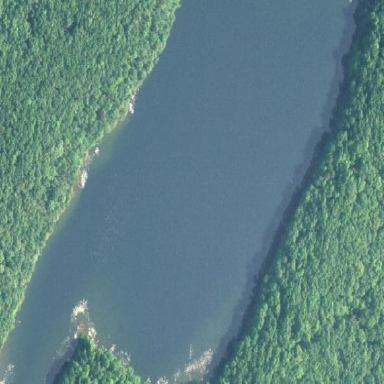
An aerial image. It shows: Serene lake surrounded by nature.